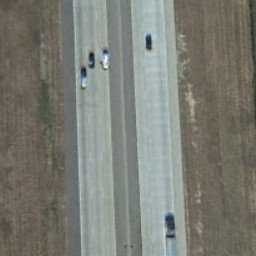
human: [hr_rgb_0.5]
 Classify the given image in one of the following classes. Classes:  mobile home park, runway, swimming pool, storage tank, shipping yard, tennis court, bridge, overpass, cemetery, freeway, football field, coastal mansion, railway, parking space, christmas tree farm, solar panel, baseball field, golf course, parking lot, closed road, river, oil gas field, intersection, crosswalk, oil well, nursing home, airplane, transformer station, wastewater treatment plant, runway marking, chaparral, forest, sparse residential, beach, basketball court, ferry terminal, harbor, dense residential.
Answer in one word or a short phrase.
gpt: freeway